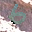
Label: 6